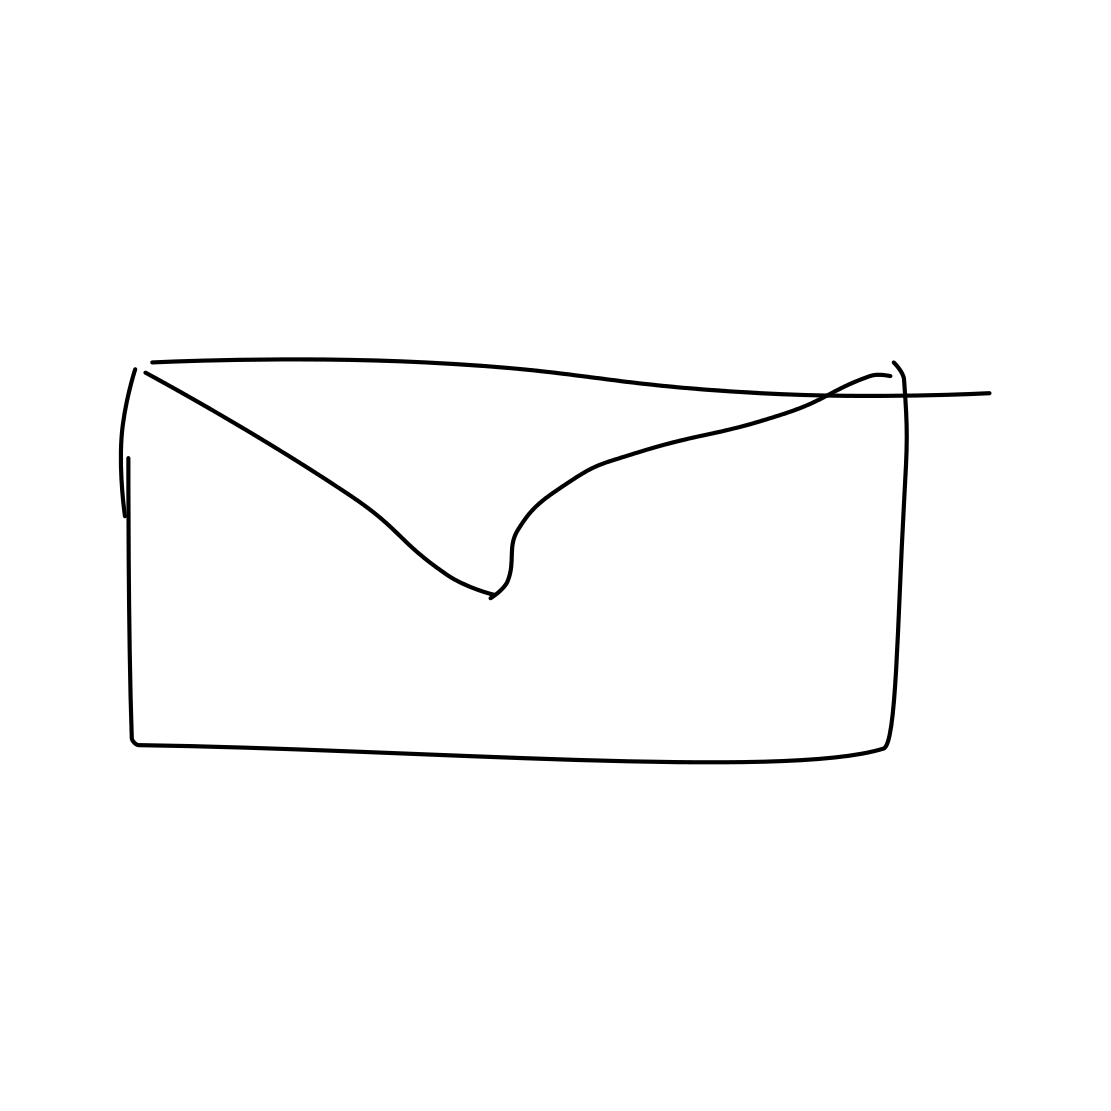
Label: envelope